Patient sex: M
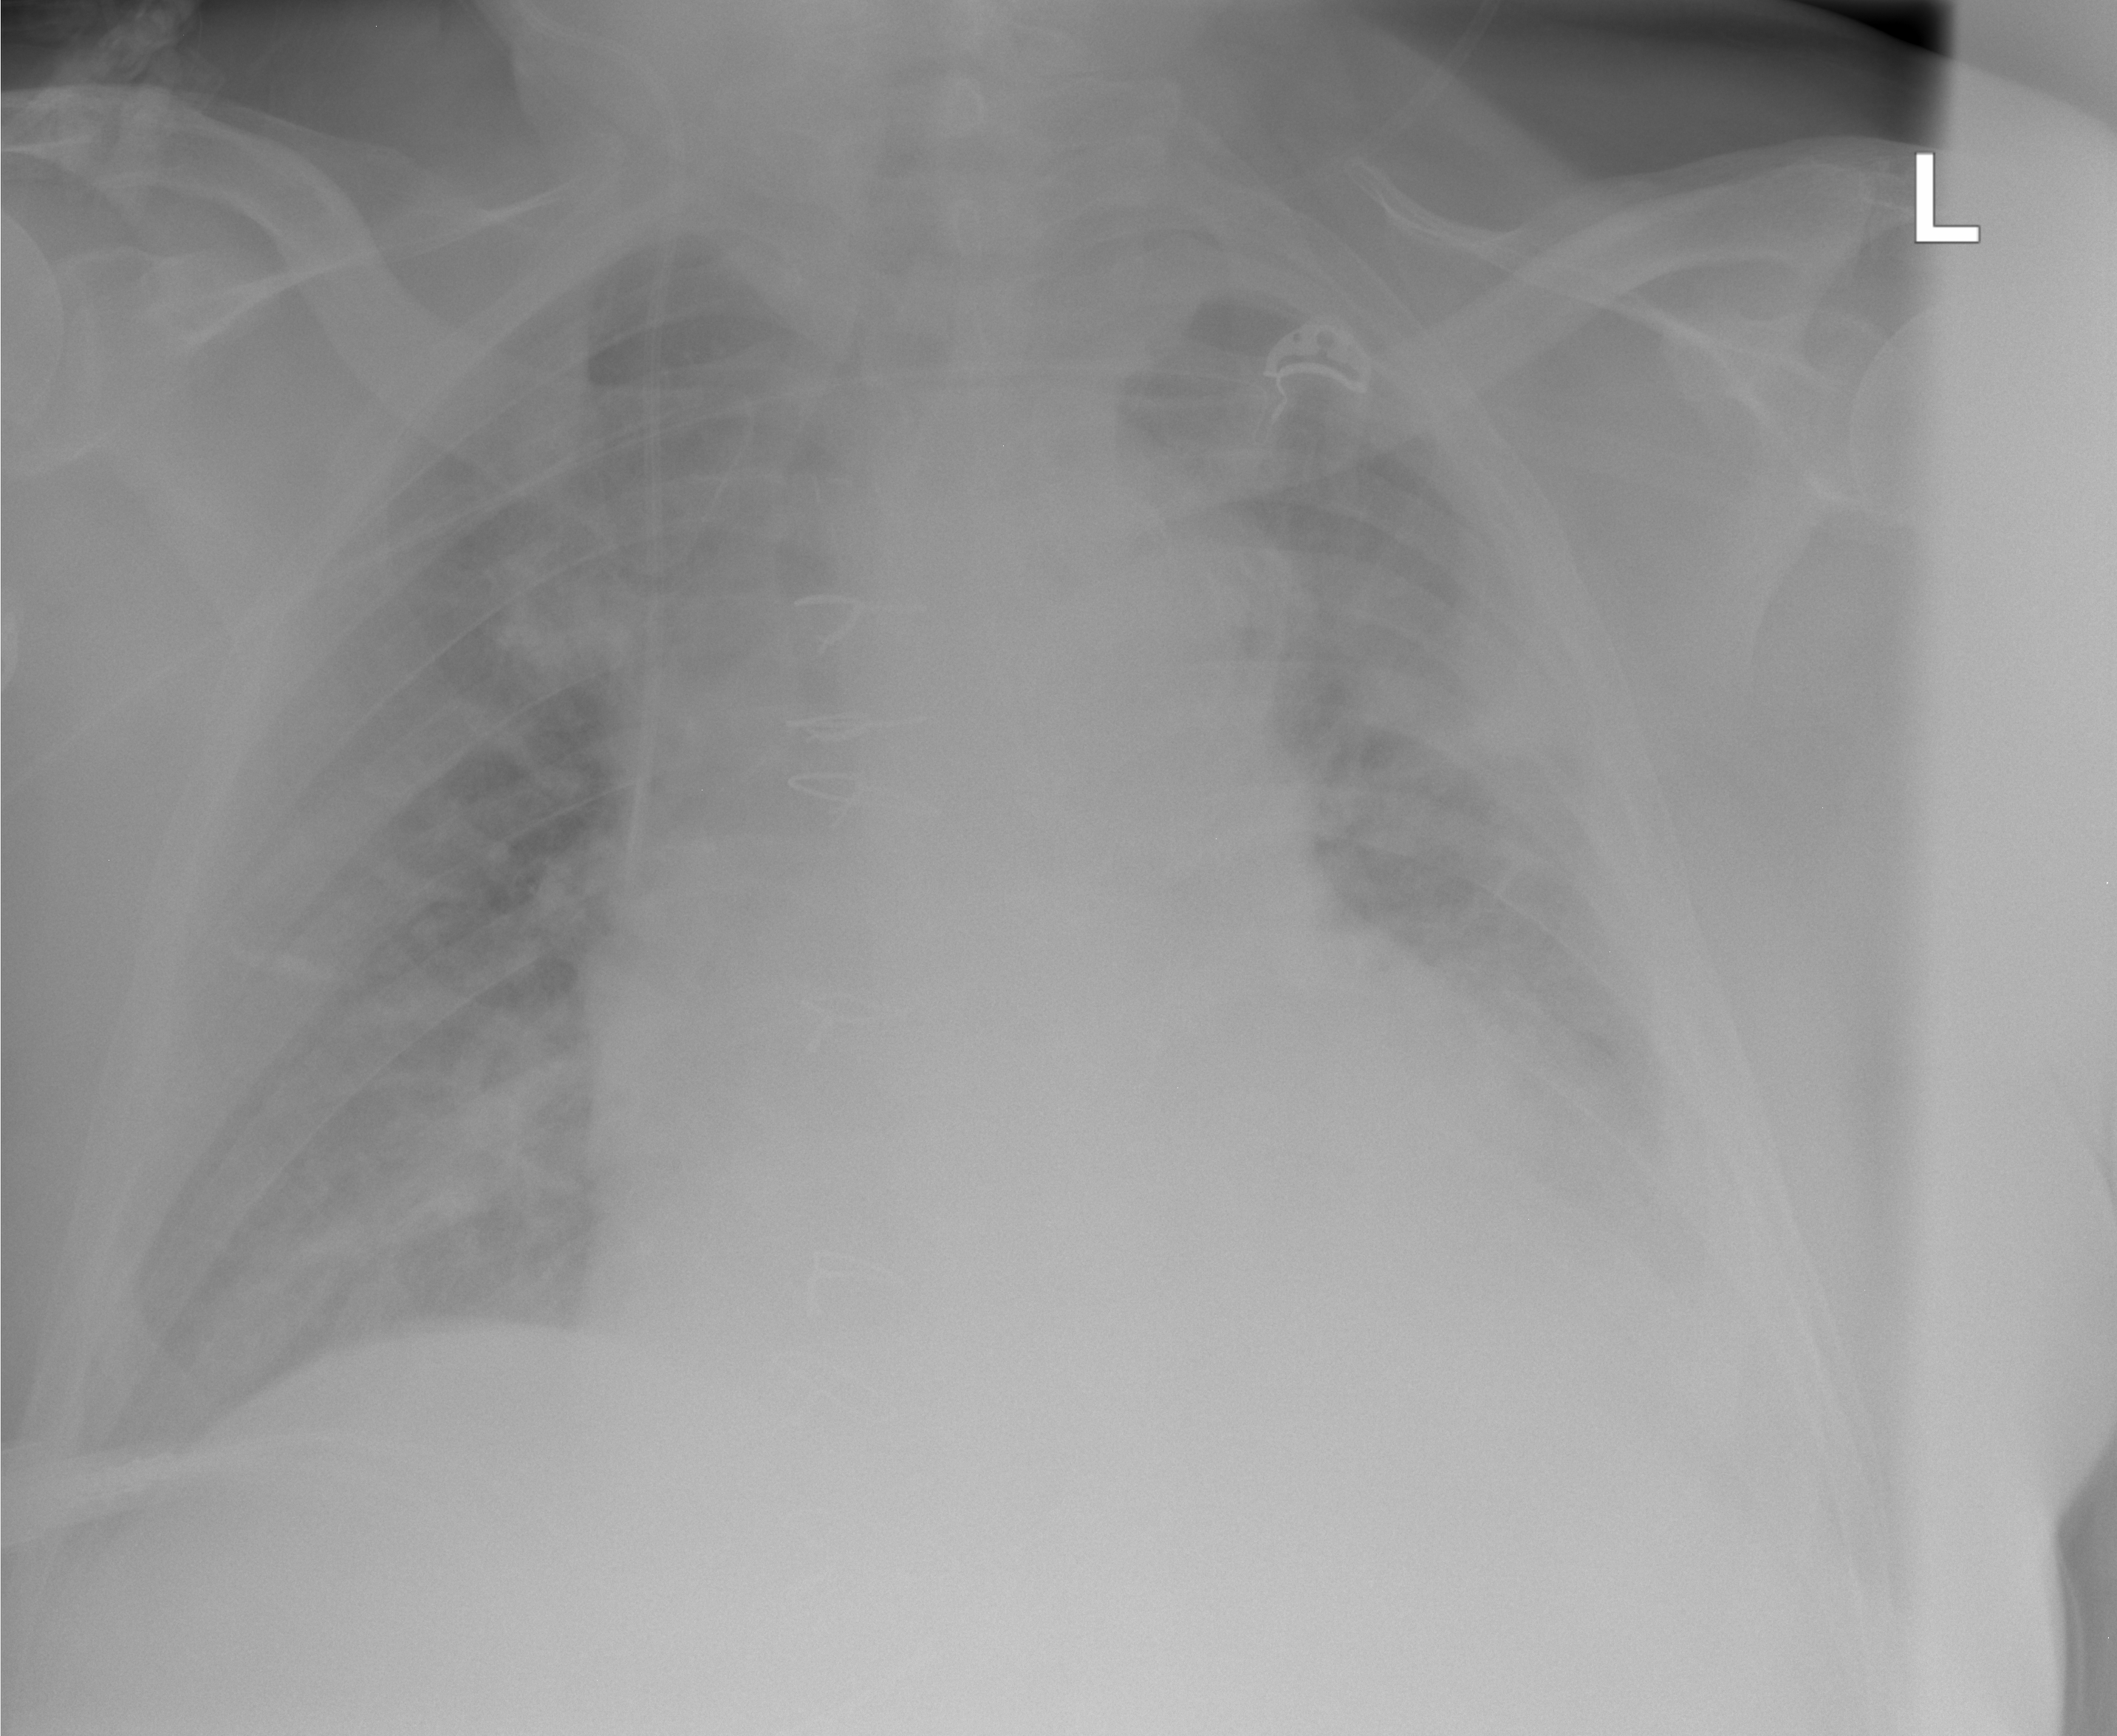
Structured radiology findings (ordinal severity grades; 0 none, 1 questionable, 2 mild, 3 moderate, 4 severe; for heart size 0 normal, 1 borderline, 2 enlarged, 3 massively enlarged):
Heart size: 2
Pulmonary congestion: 2
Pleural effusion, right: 0
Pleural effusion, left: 2
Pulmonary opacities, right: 2
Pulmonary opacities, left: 2
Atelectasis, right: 2
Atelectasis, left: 2